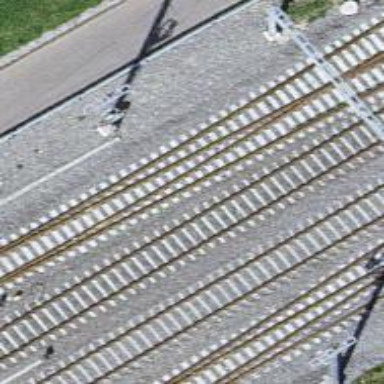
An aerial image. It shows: Railway siding for service.